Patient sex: M
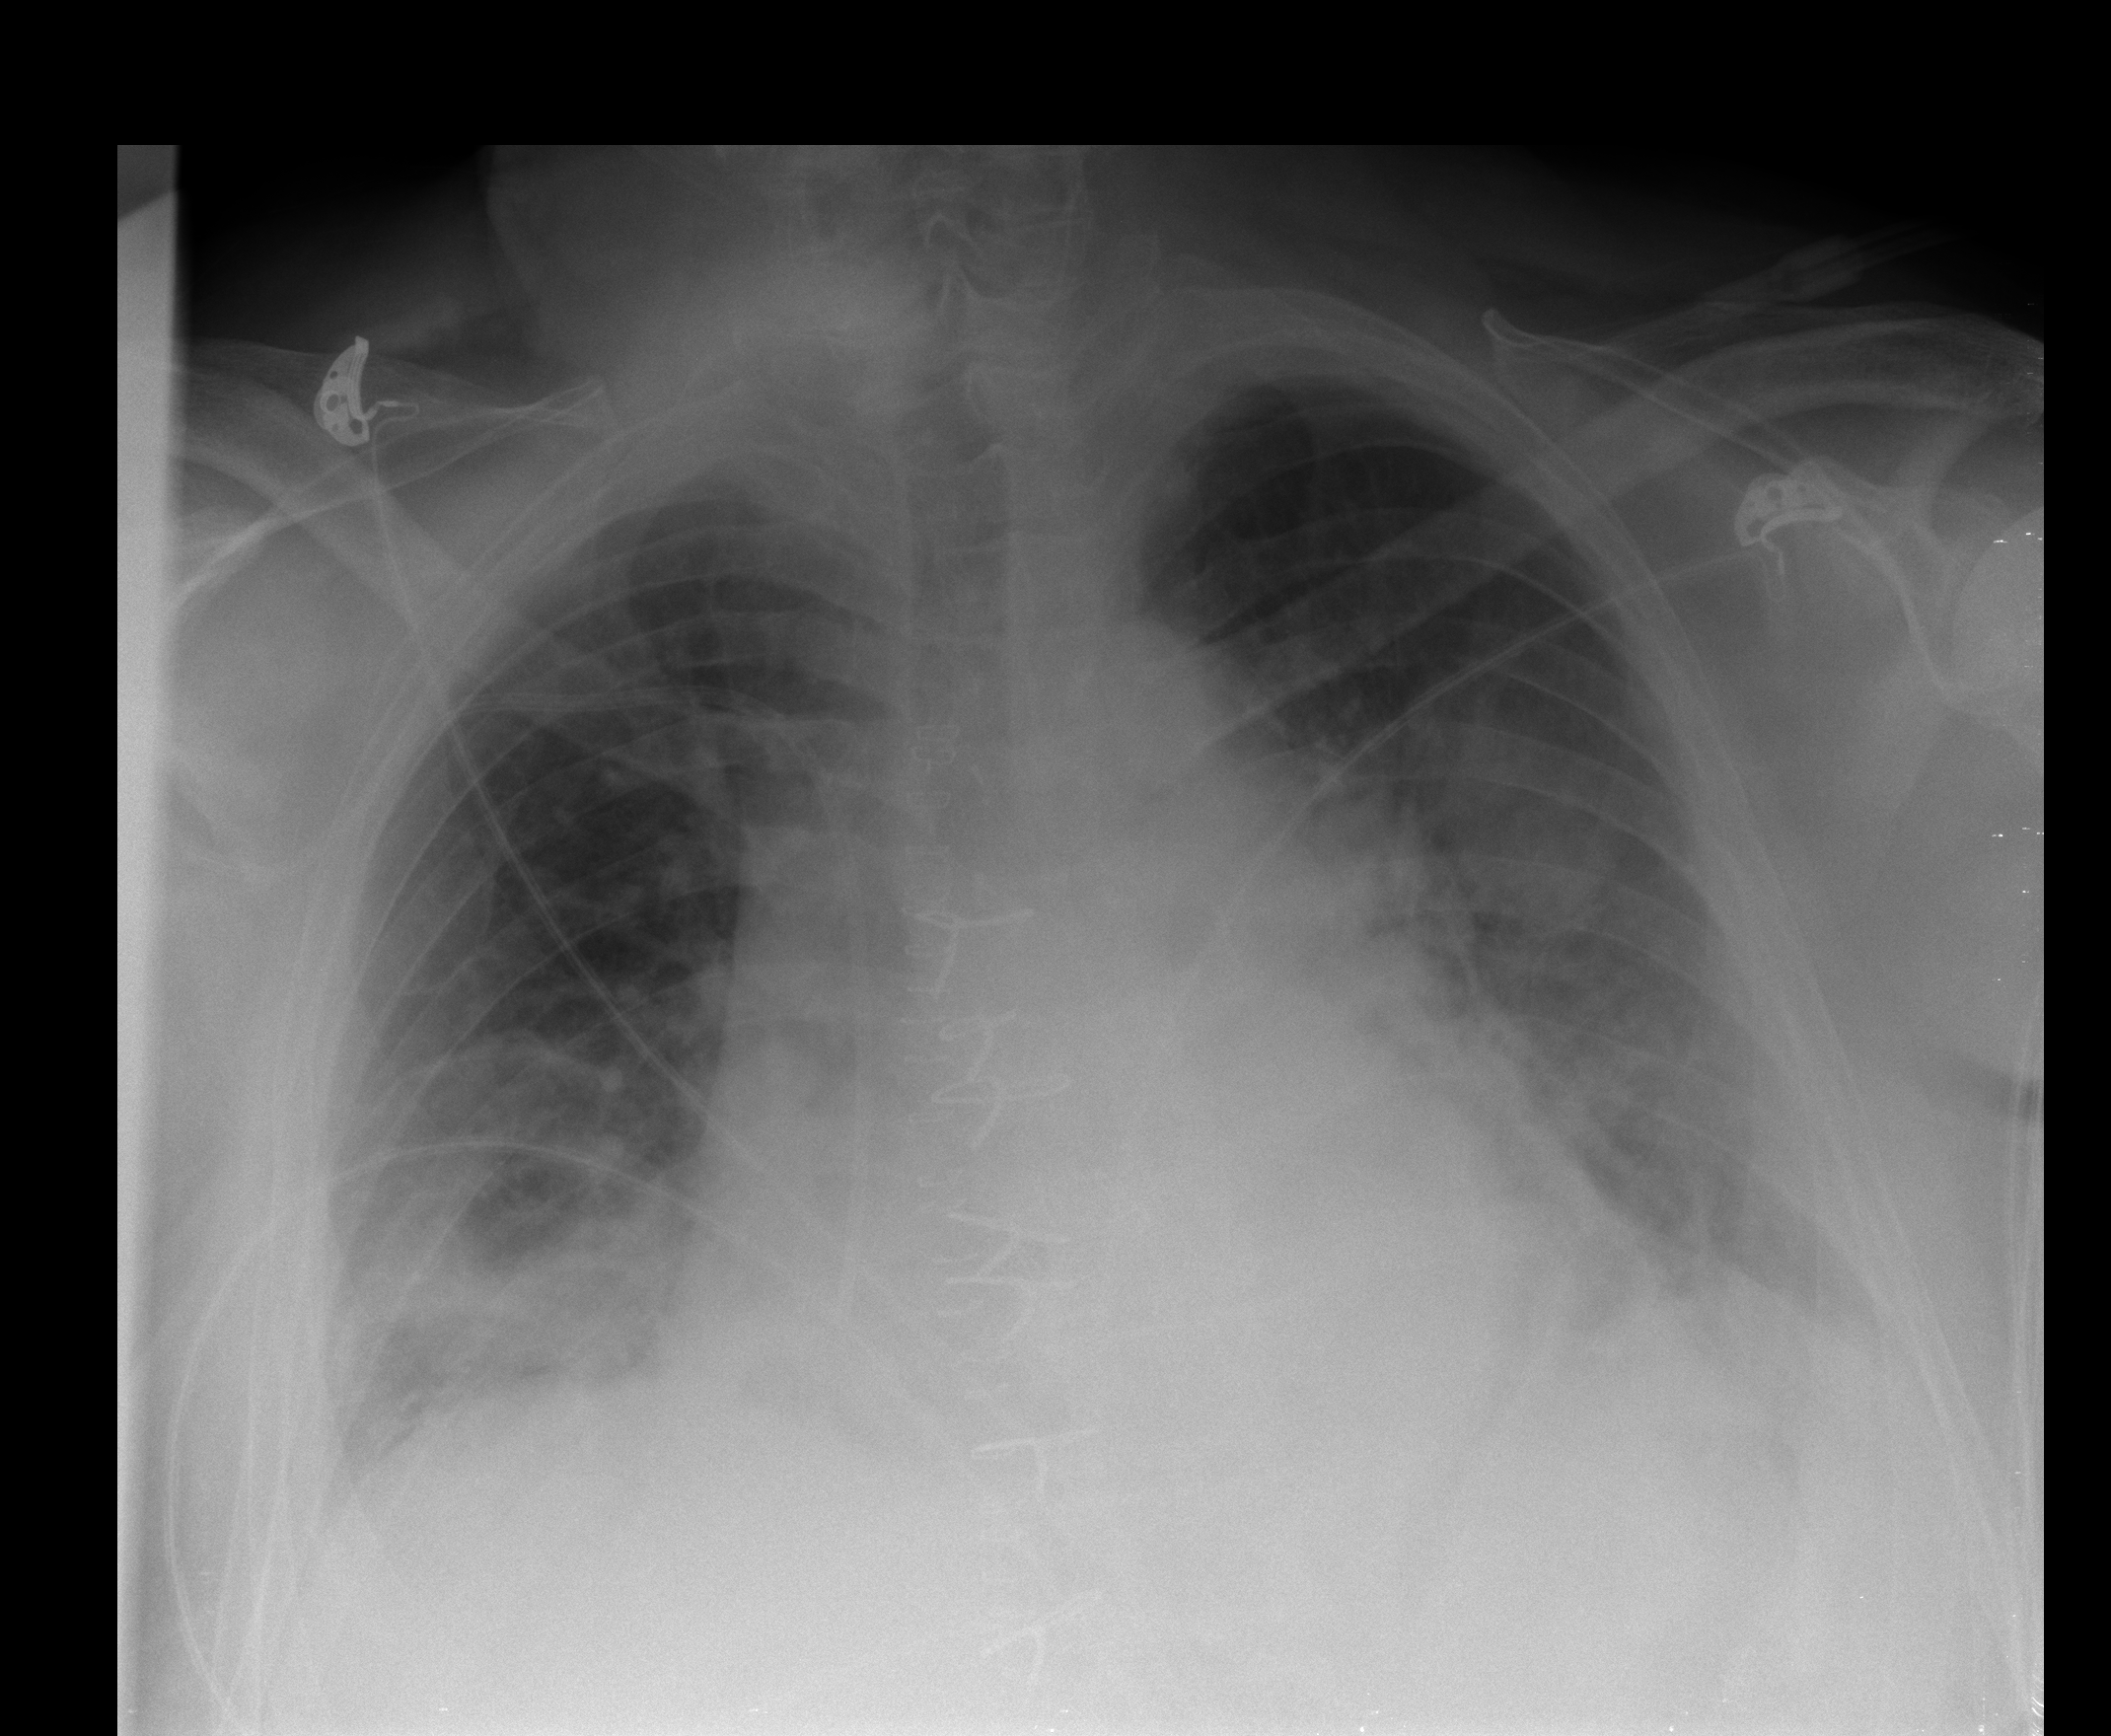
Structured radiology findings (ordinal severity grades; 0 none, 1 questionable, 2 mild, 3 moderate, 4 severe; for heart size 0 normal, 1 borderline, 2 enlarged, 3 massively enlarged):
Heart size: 2
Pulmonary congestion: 2
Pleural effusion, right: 2
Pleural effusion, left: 2
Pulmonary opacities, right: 2
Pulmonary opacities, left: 1
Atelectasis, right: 2
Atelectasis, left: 2